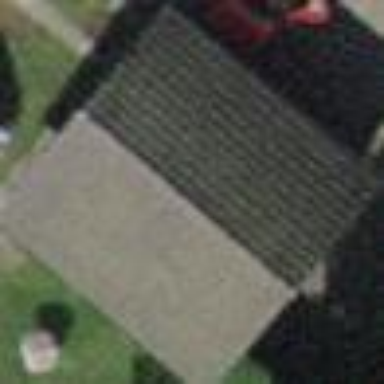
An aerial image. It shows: Garage.